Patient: sex M, age 60
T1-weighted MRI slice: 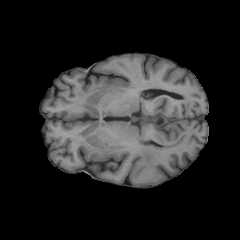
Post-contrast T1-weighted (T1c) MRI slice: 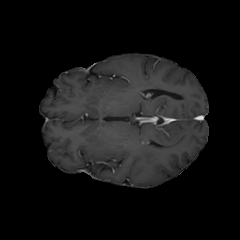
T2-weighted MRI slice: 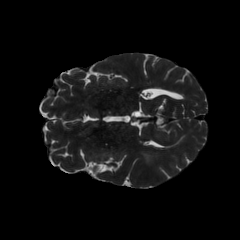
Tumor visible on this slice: yes
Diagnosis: Glioblastoma, IDH-wildtype
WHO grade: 4